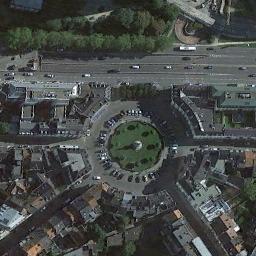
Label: roundabout